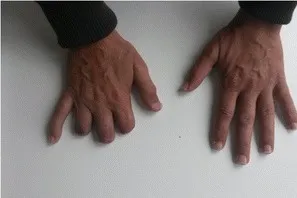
Between 2008 and 2012 the patient underwent several surgical amputations of fingers: distal phalanges of second, third and fourth fingers of right hand.
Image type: medical_photograph (skin_photograph)